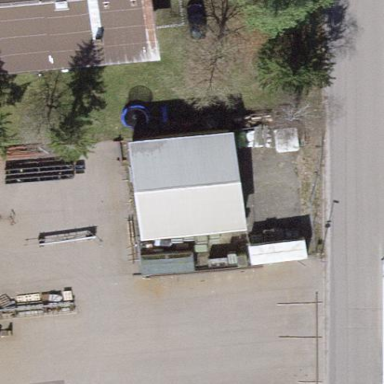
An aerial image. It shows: Industrial building.